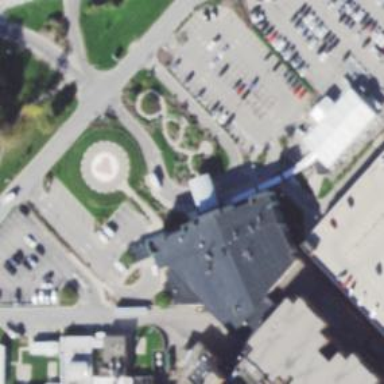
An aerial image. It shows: Hospital building.